Question: I'm having a bit of an issue. I'm trying to run this VB6 application that my company uses, but I get the below popup. Now, I've installed VB6 run-time, I've re-registered the vbalTab6.ocx. After some googling, I've even tried installing Microsoft Office and Access, and installing VB6 IDE. All with no joy. Any ideas? Thanks for any and all help.

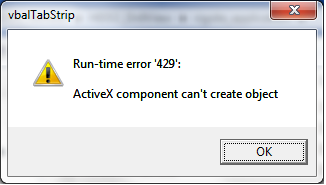
Answer: Re-register vbalIml6.ocx and ssubtmr6.dll. According to <URL> website, they are dependencies. I'm inclined to believe this will fix the error.